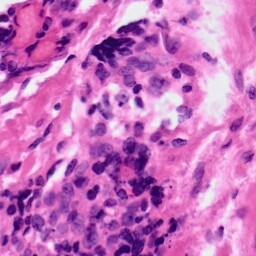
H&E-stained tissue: Ovarian